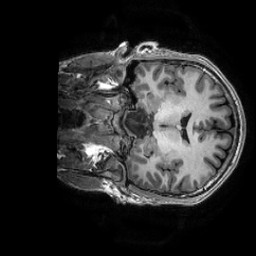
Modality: T1w
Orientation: coronal
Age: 31
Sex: male
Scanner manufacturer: ge
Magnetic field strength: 3 T
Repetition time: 0.0073 s
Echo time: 0.003 s